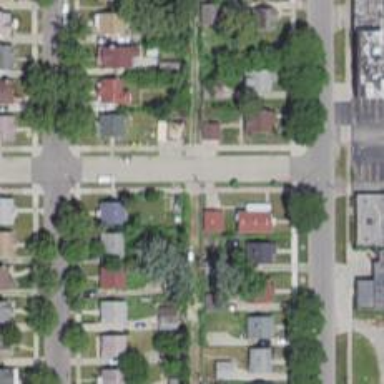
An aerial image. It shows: Alley classified as service road.